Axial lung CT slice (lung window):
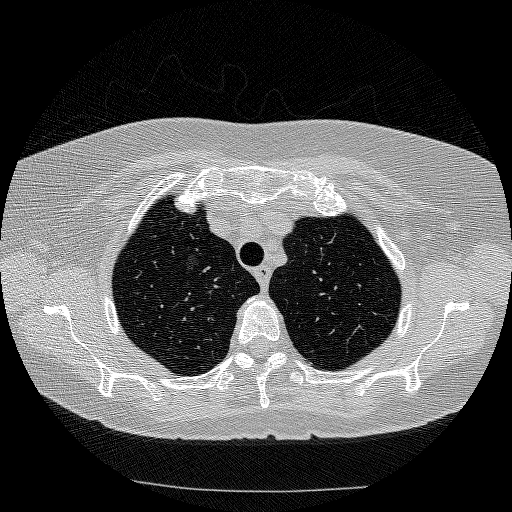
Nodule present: no